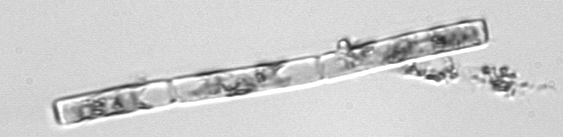
Label: Guinardia_delicatula